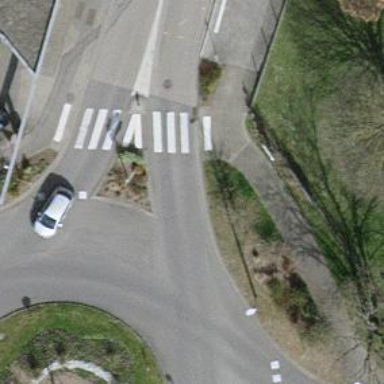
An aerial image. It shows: Uncontrolled zebra crossing with central island.